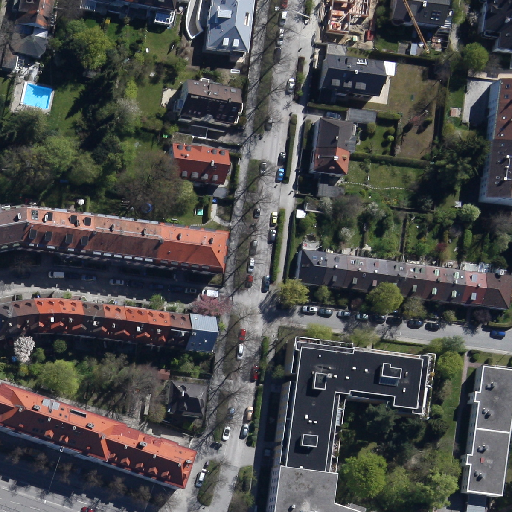
Referring expression: sidewalk